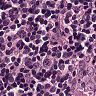
Metastatic tissue present: no